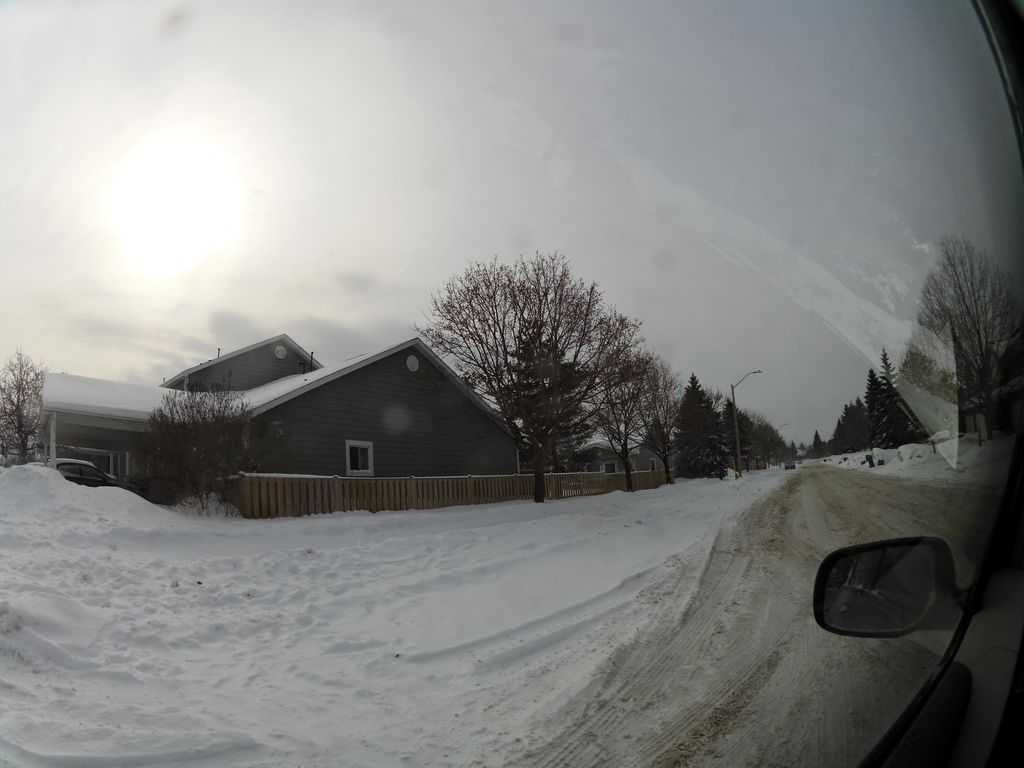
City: ottawa-gatineau